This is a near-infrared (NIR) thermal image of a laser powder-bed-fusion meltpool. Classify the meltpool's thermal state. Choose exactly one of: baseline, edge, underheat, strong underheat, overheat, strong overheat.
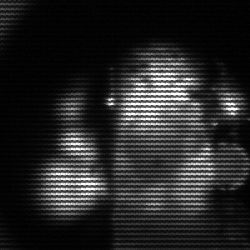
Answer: strong underheat